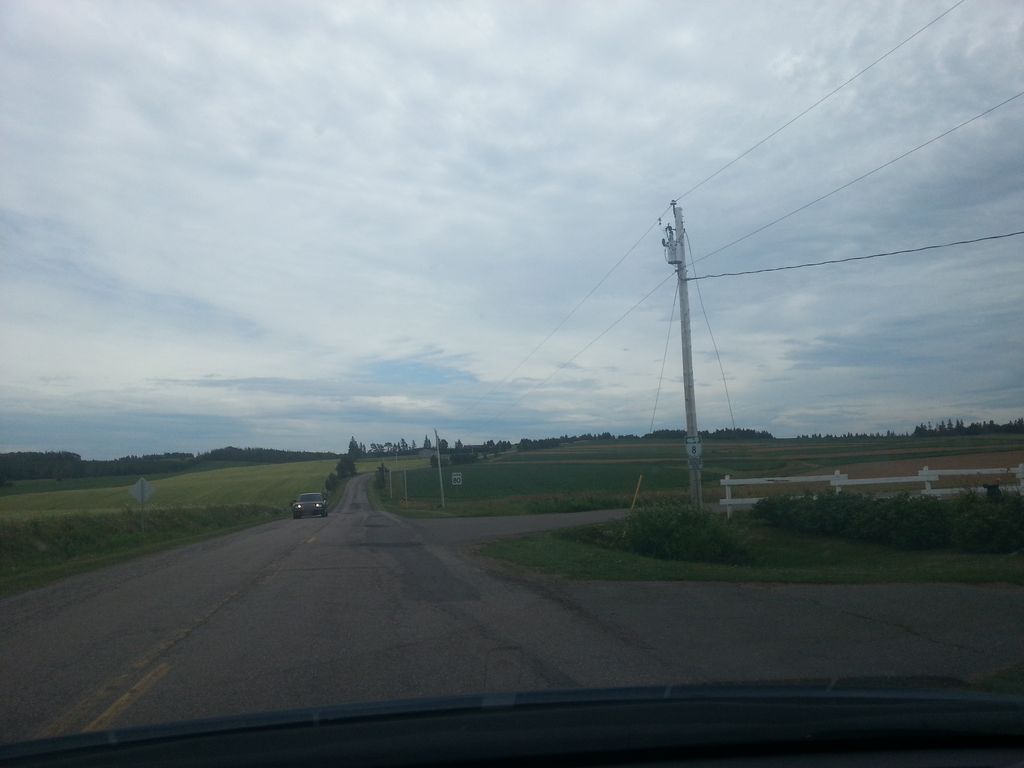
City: charlottetown